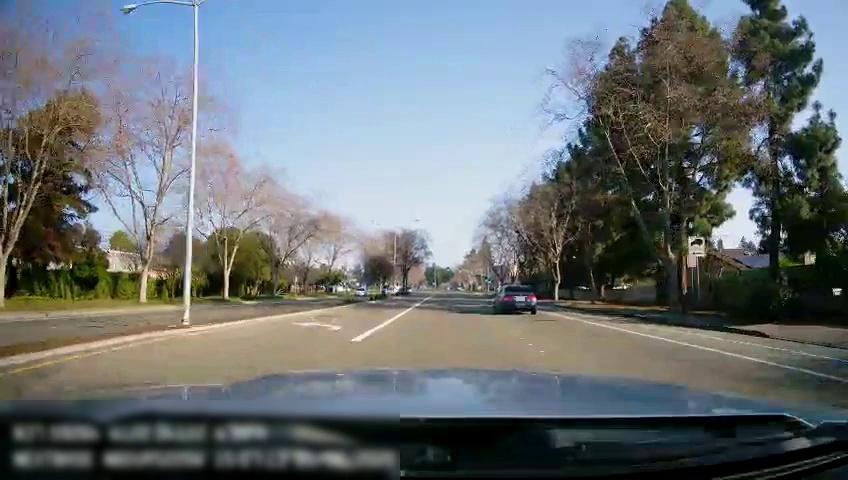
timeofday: Day
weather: Sunny
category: Drivable Space
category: Drivable Space
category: Vehicles | Car
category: Vehicles | Car
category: Lanes | Current Lane
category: Lanes | Current Lane
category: Lanes | Alternate Lane
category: Traffic | Signs